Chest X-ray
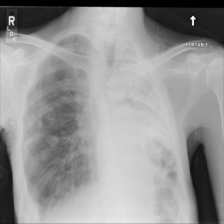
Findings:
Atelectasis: negative
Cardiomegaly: negative
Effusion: positive
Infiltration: negative
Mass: negative
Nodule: positive
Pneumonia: negative
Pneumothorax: negative
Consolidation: negative
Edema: negative
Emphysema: negative
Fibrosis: negative
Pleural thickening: negative
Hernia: negative